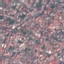
Land use / land cover class: Residential